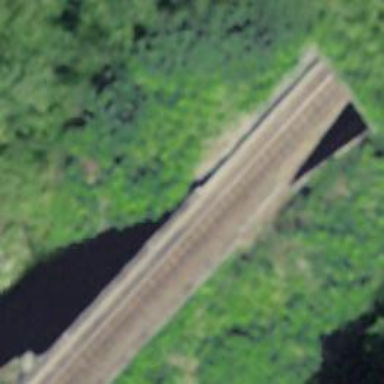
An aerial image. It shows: Narrow-gauge railway with 1 track. The tracks are electrified with contact line.